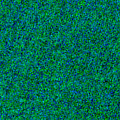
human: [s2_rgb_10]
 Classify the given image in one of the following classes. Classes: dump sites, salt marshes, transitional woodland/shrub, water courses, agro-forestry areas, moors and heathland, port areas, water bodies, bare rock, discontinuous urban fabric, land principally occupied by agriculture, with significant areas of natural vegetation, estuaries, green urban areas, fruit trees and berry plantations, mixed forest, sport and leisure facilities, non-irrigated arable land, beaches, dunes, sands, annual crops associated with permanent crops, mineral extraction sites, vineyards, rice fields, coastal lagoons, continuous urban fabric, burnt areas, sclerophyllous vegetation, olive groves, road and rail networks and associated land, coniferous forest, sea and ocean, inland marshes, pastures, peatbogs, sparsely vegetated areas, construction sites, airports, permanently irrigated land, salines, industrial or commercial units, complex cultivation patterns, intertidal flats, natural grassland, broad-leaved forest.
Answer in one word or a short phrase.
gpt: sea and ocean